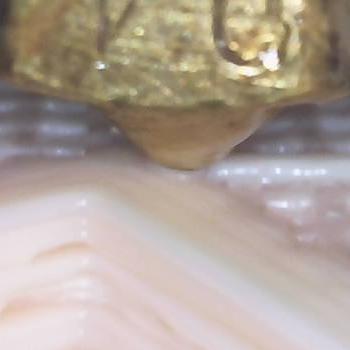
Flow rate: 158%